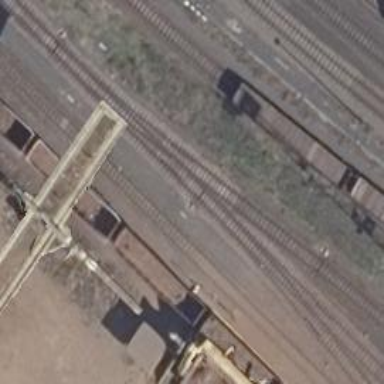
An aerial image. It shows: Railway spur service.